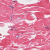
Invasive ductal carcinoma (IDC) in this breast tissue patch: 0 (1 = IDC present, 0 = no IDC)